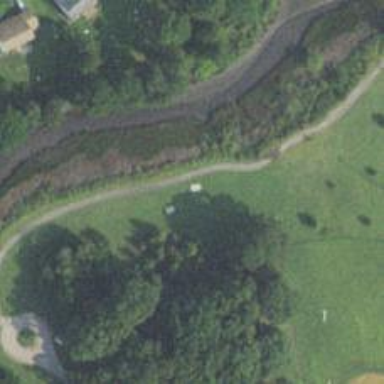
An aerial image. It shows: Disc golf tee.